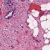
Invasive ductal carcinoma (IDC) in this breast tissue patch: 1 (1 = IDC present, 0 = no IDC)